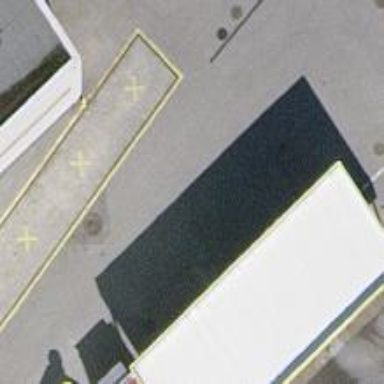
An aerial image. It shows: Car wash facility.